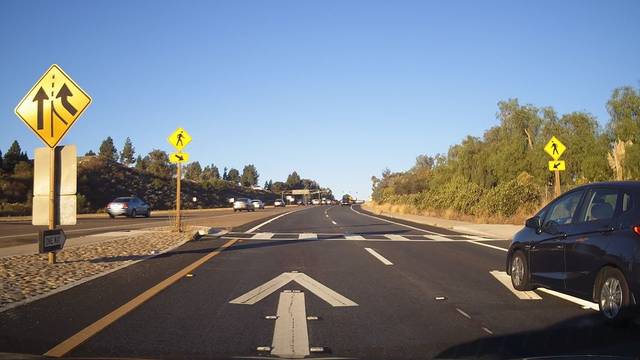
Region: United States
Coordinates: 32.823, -117.121